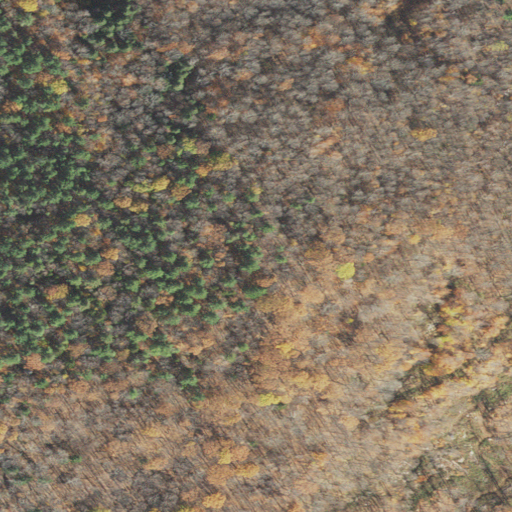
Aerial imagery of mountain in Vermont named Widow Hill containing deciduous forest, mixed forest, evergreen forest, and grassland